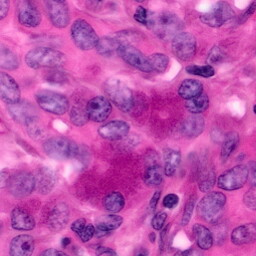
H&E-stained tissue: Pancreatic